You are looking at the envelope spectrum of a bearing's vibration signal. The marked vertical lines are the theoretical fault frequencies for the outer race, inner race, rolling elements, and cage. Determine the bearing's health state. Answer with exactly one of: normal, inner_race, outer_race, ball.
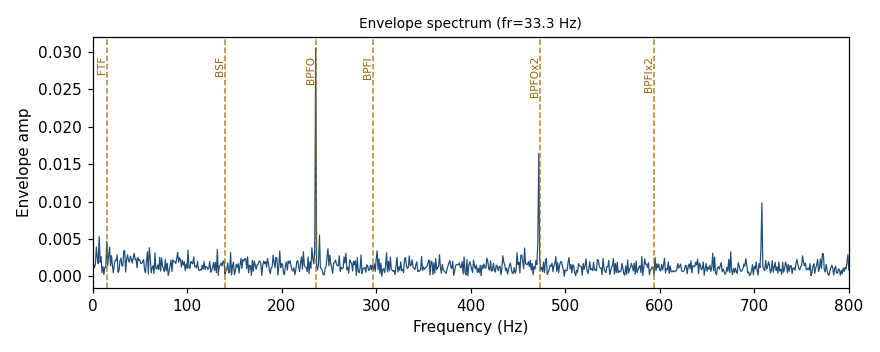
Answer: outer_race